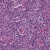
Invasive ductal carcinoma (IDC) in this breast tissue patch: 1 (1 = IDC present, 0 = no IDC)